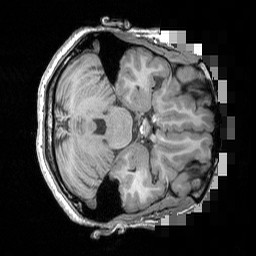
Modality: T1w
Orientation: axial
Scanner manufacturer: siemens
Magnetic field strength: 3 T
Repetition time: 1.5 s
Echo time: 0.00291 s